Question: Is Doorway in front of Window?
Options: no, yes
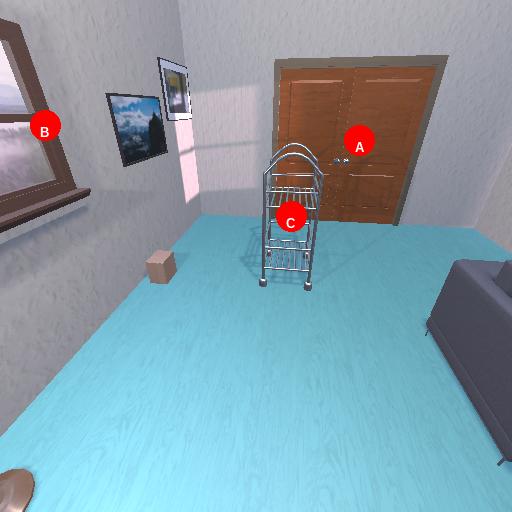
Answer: no